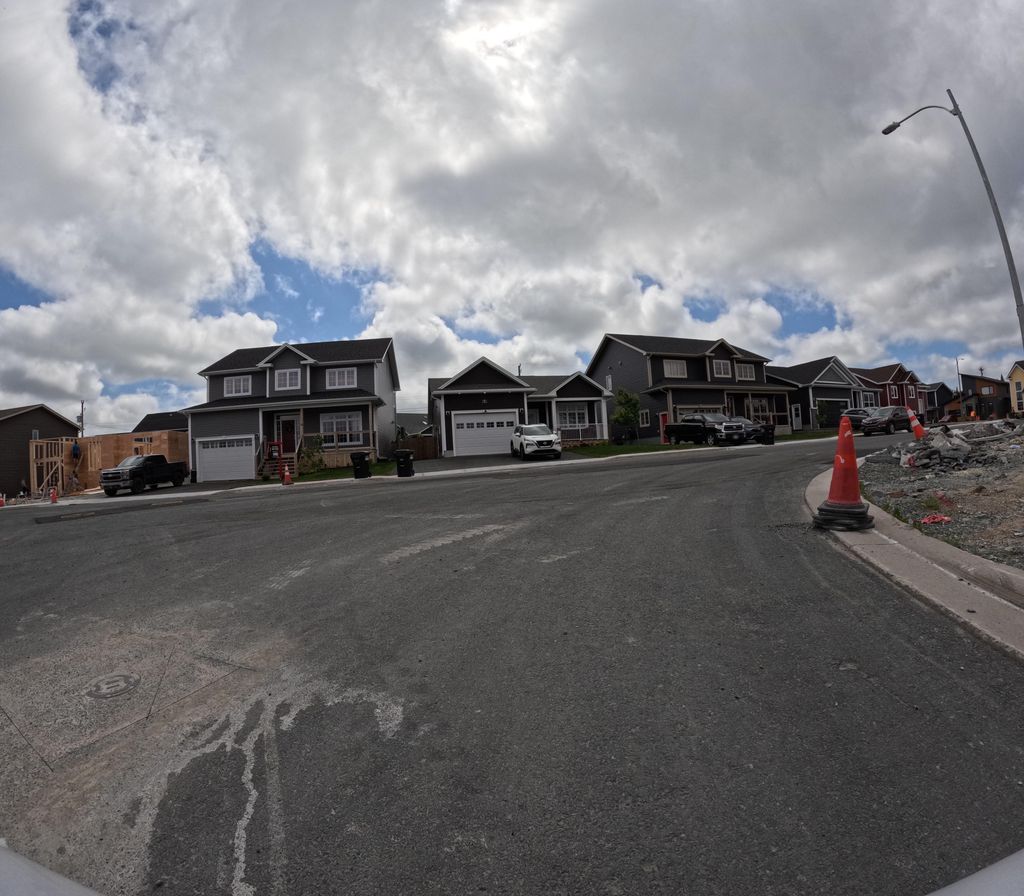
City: st_johns